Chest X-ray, AP view. Patient: 28 years old, sex M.
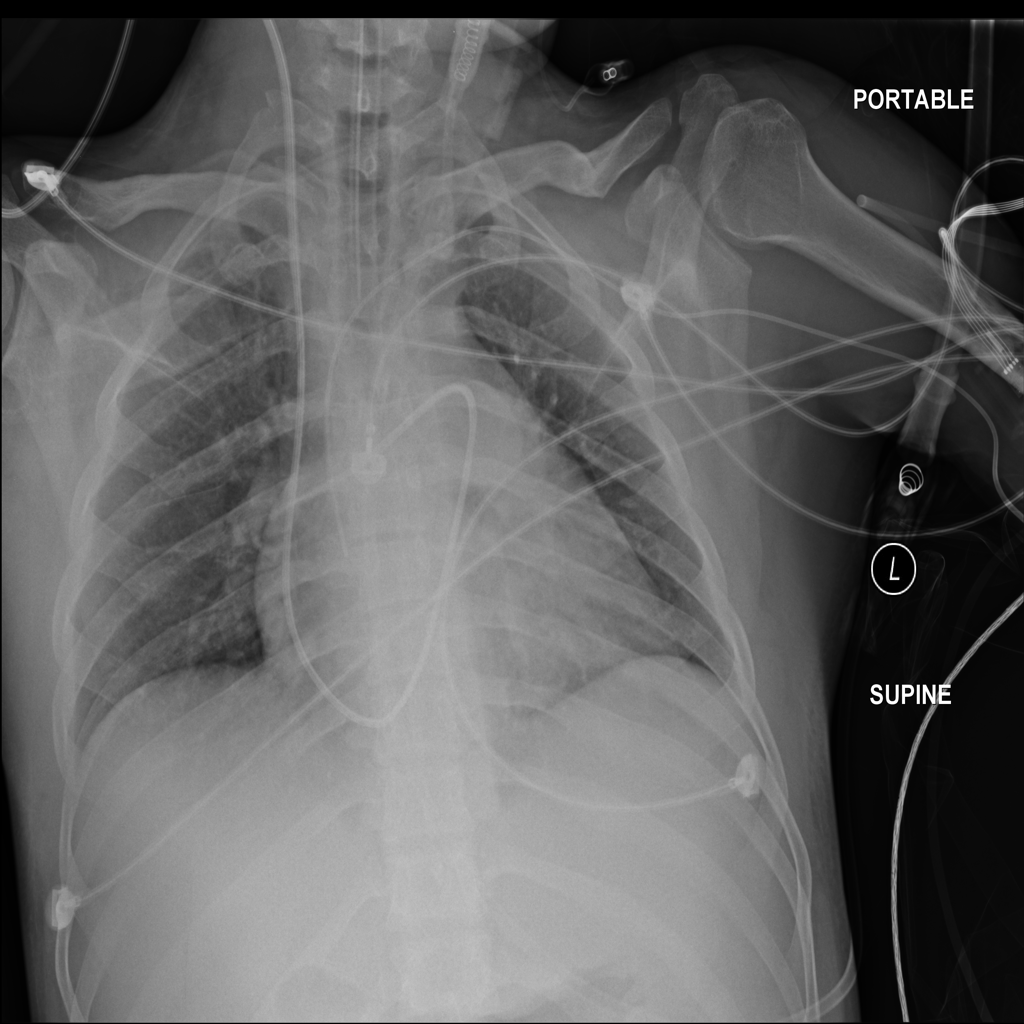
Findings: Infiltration